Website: crate-barrel
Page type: customer-info-address
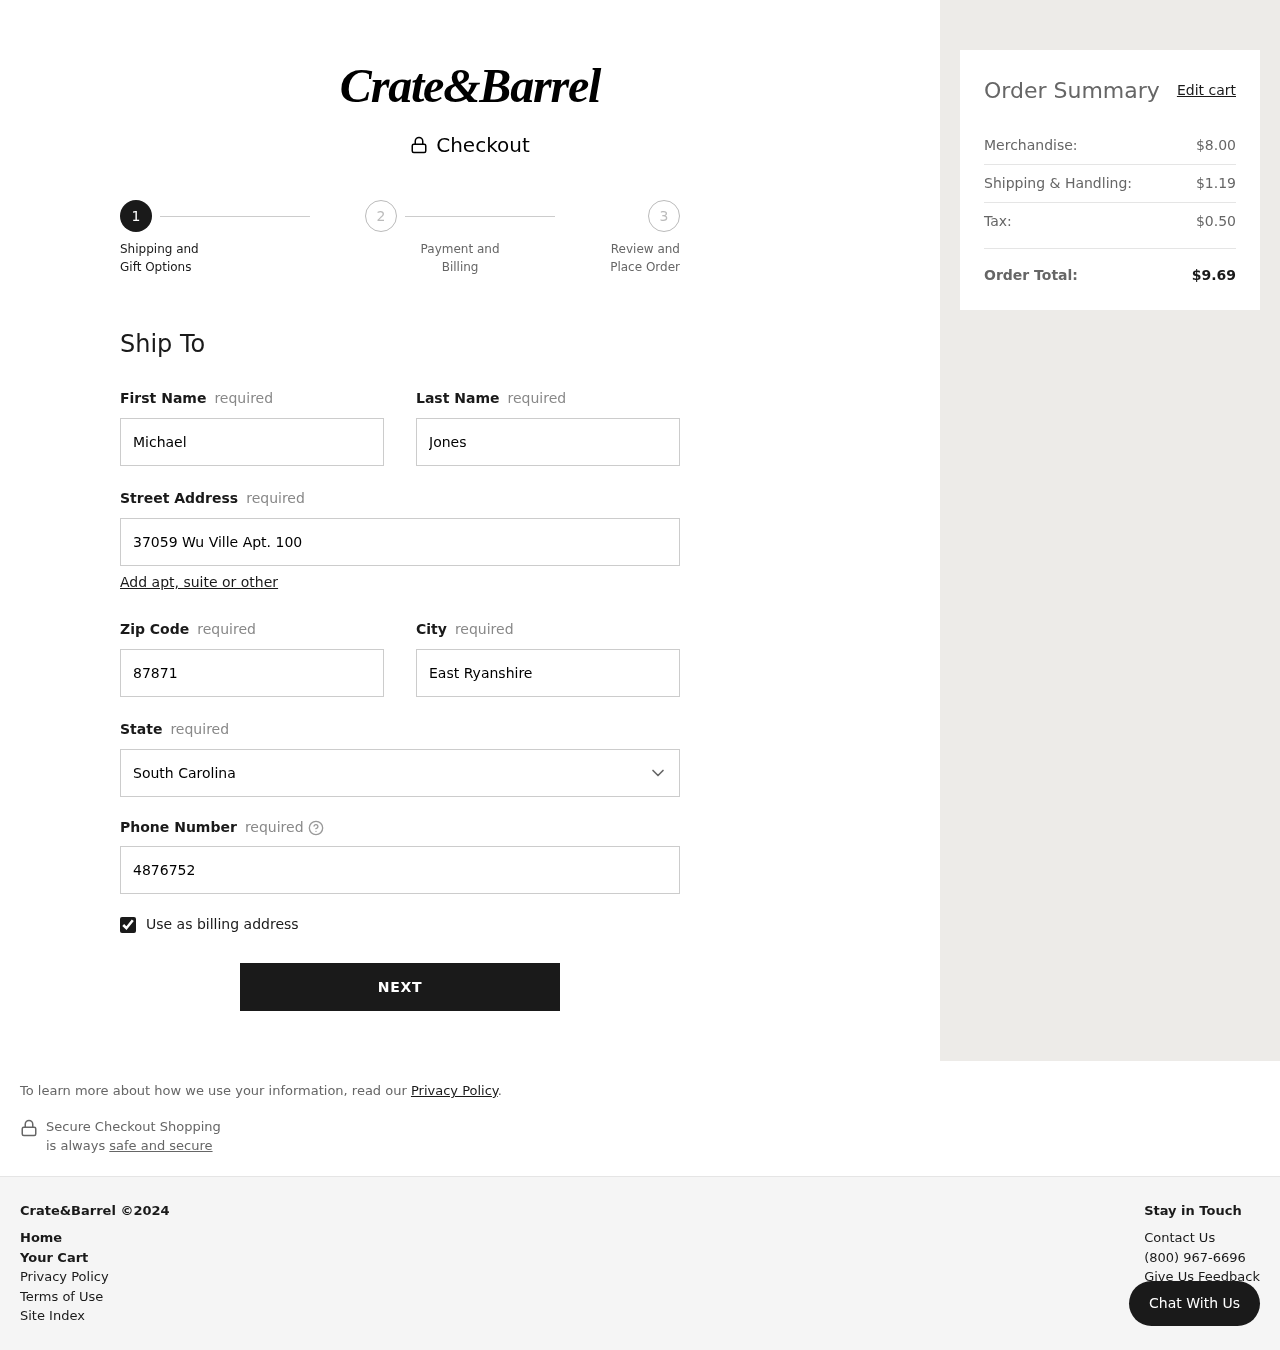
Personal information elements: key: PII_CITY
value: East Ryanshire
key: PII_FIRSTNAME
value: Michael
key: PII_LASTNAME
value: Jones
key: PII_PHONE
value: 4876752255
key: PII_POSTCODE
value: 87871
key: PII_STATE
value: South Carolina
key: PII_STREET
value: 37059 Wu Ville Apt. 100
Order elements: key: ORDER_SUBTOTAL
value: $8.00
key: ORDER_SHIPPING_COST
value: $1.19
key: ORDER_TAX
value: $0.50
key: ORDER_TOTAL
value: $9.69